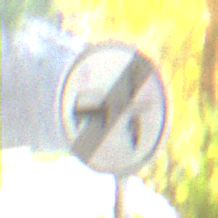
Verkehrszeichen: EndeVerbotUeberholenEinspurigeFahrzeuge
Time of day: Midday
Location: Outdoor (Urban)
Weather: Clear
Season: NotSpecified
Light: Natural